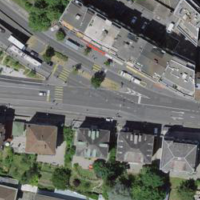
EUNIS habitat code: 57
Species observed at this site:
Aesculus hippocastanum